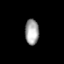
Tissue: prostate
Cell type: Fibroblasts
Senescence score: 0.7243
Nuclear area (px): 347
Mean DAPI intensity: 161.804